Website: home-depot
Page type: customer-info-address
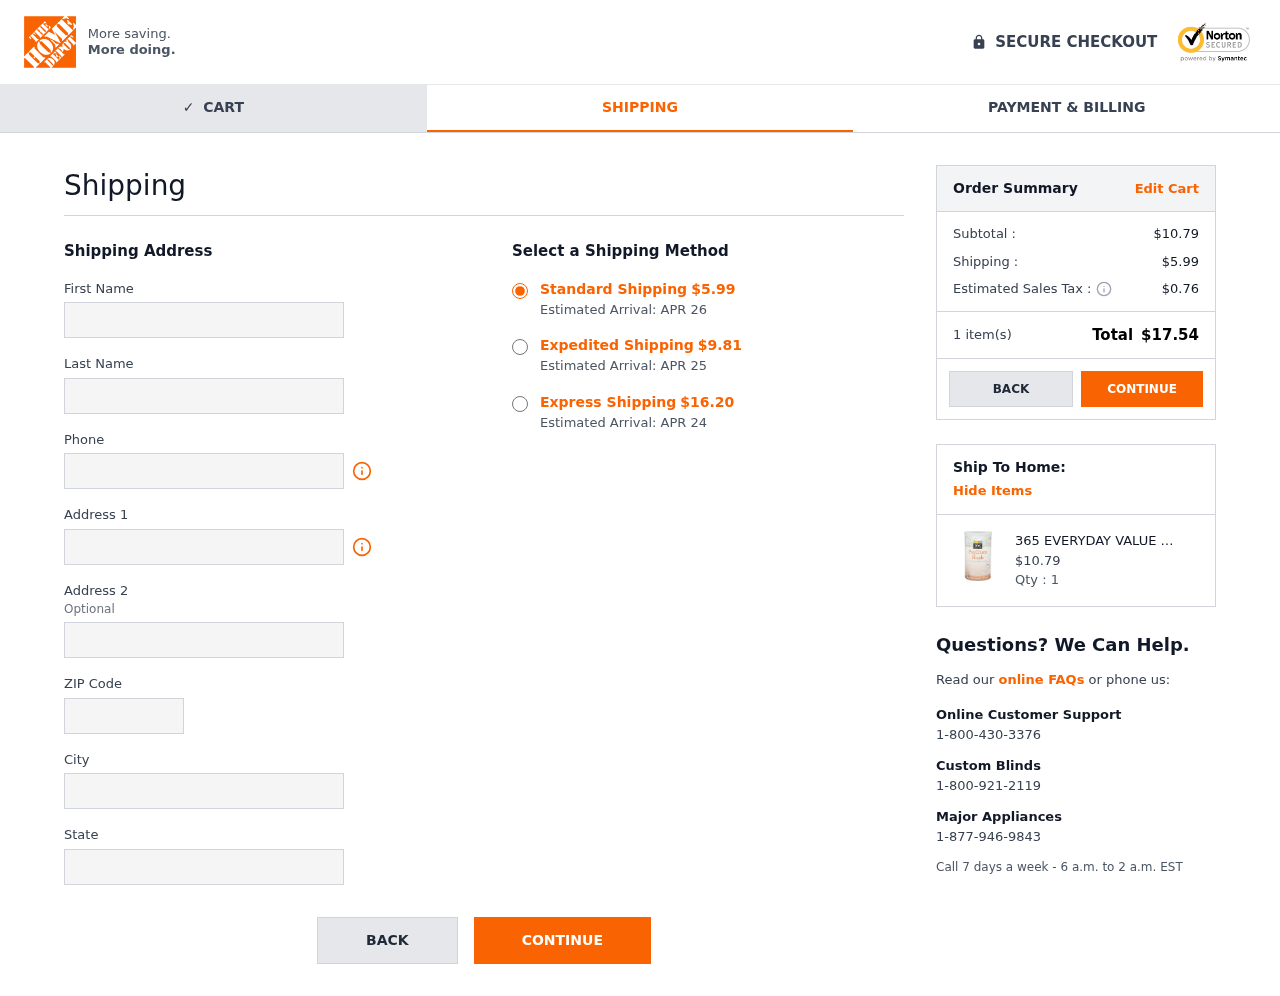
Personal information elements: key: PII_CITY
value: Lake Jennifer
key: PII_FIRSTNAME
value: Ariel
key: PII_LASTNAME
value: Leblanc
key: PII_PHONE
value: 6489687932
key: PII_POSTCODE
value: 13182
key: PII_STATE
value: Indiana
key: PII_STREET
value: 4649 Michelle Well Apt. 099
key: PII_STREET2
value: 0771 Newton Burgs
Product elements: key: PRODUCT1_NAME
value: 365 EVERYDAY VALUE Psyllium Powder Husk, 12 OZ
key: PRODUCT1_PRICE
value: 10.79
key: PRODUCT1_QUANTITY
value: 1
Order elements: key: ORDER_SHIPPING_COST
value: $5.99
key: ORDER_DELIVERY_DATE
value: Estimated Arrival: APR 26
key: ORDER_SHIPPING_COST_EXPEDITED
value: $9.81
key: ORDER_DELIVERY_DATE_EXPEDITED
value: Estimated Arrival: APR 25
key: ORDER_SHIPPING_COST_EXPRESS
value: $16.20
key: ORDER_DELIVERY_DATE_EXPRESS
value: Estimated Arrival: APR 24
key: ORDER_SUBTOTAL
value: $10.79
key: ORDER_TAX
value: $0.76
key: ORDER_NUM_ITEMS
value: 1 item(s)
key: ORDER_TOTAL
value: $17.54